The plot shows how the frequency content of a rotor-rig vibration signal evolves over time (STFT spectrogram). What is the most likely rotor condition (normal, misalignment, unbalance, looseness)?
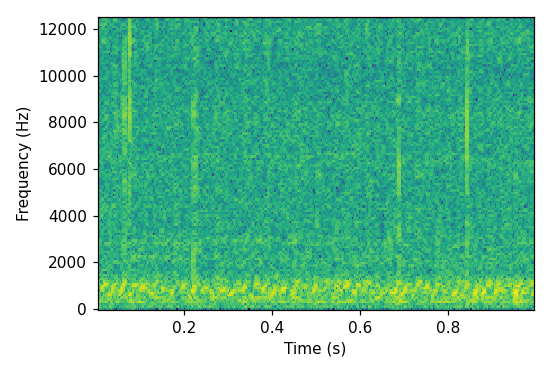
Answer: normal